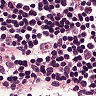
Metastatic tissue present: no